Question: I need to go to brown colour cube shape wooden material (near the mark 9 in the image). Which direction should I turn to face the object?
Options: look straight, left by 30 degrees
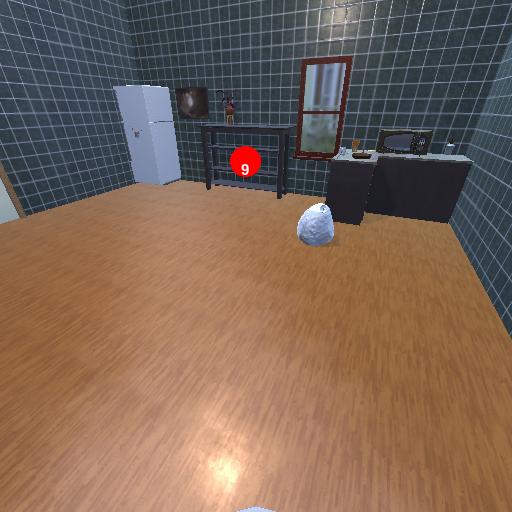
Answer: look straight